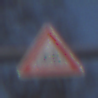
Verkehrszeichen: RadverkehrRechts
Umgebung: Outdoor, Nature
Tageszeit: MorningAfternoon
Wetter: PartlyCloudy
Licht: Natural
Jahreszeit: NotSpecified
Kontrast: HighContrast